五年级 · 画法几何学

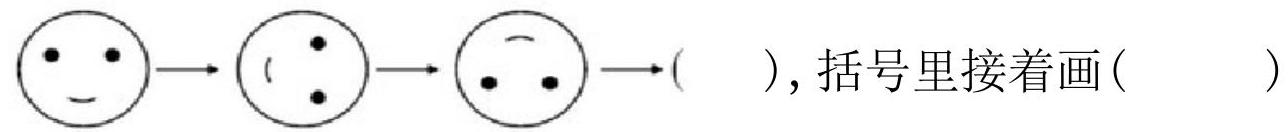
A. $\bullet$
B. $\cdot \bullet$
C (
D.
答案: C